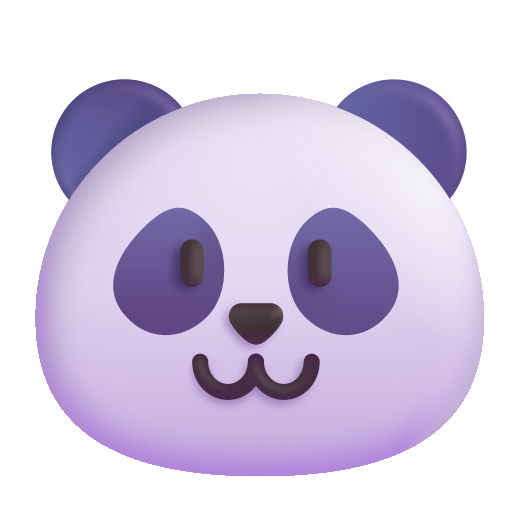
panda color